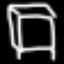
Label: bed